Interaction volume radius: 10 \u00c5
Interaction volume height: 15 \u00c5
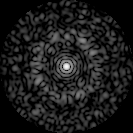
Disorder parameter: 0.8502